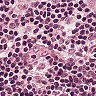
Metastatic tissue present: no